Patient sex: M
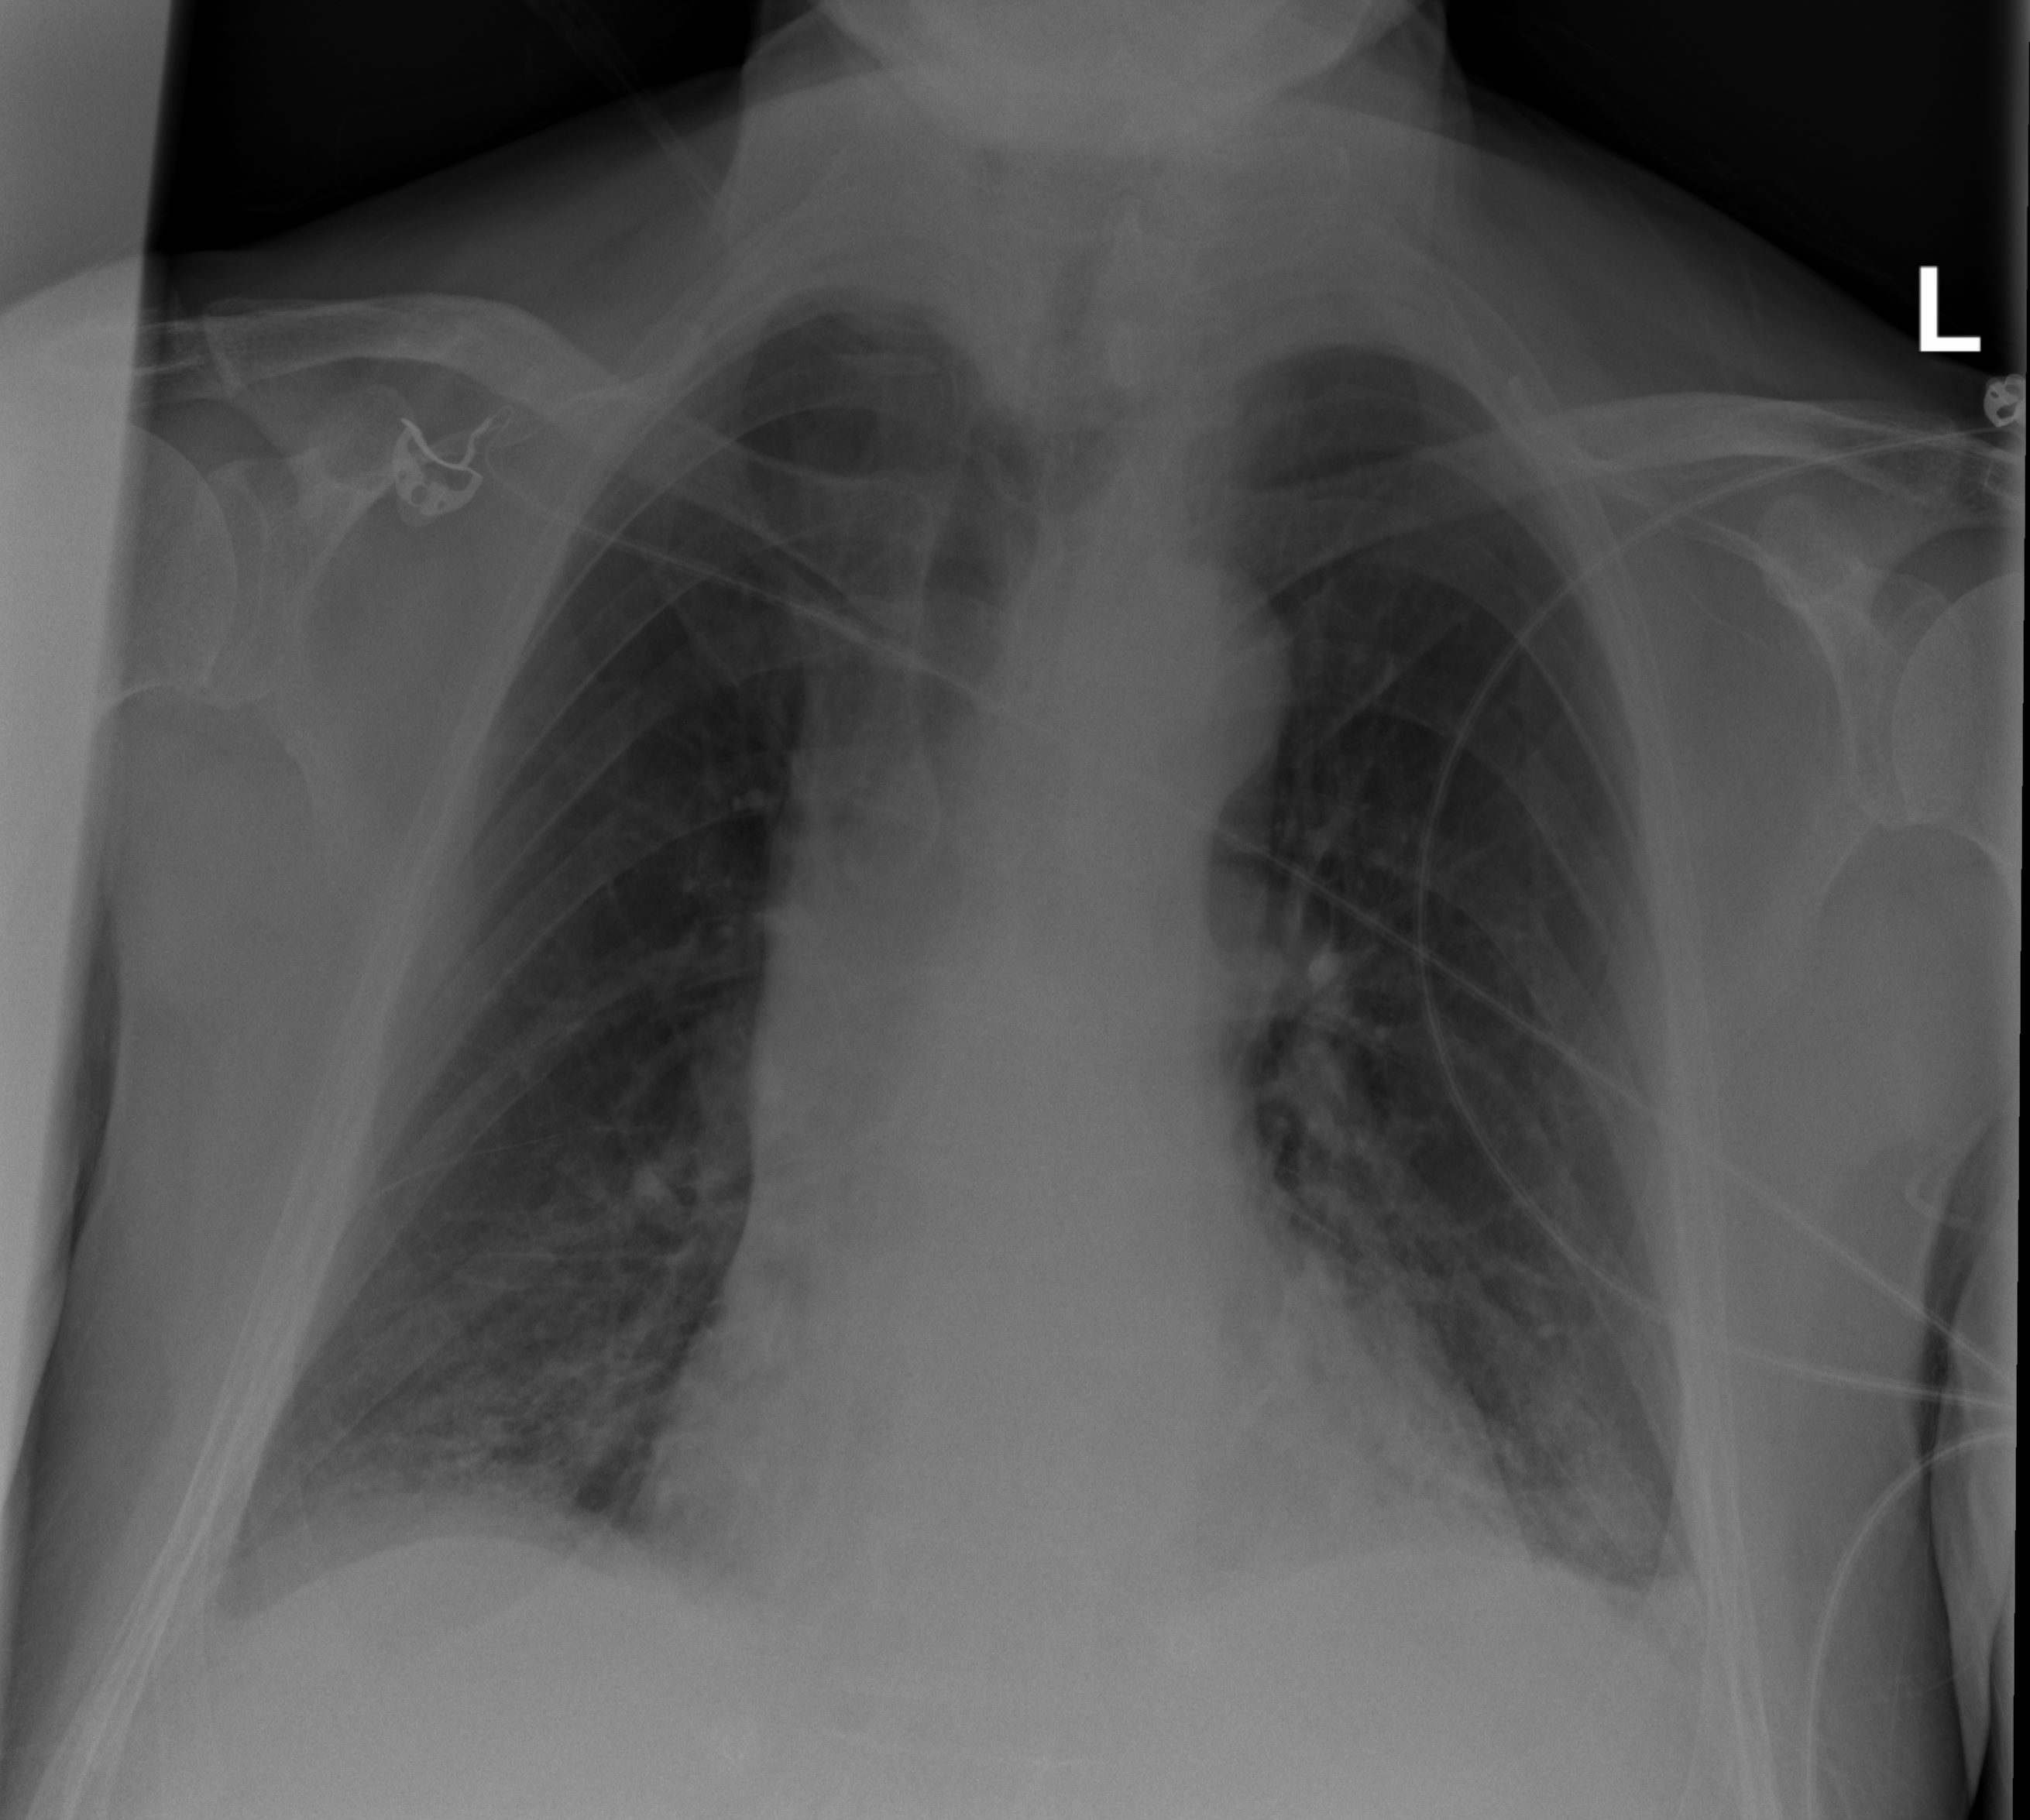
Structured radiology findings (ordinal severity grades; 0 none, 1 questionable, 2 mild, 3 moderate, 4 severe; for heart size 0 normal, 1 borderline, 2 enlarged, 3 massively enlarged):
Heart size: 1
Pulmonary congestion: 0
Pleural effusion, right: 2
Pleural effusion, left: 2
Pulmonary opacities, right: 2
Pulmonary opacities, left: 2
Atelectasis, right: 2
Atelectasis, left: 2